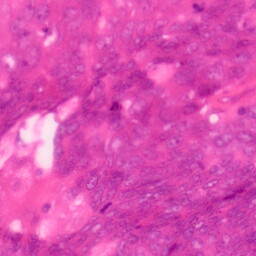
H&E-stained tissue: Colon